Question: I have been trying to figure his out for a while. I have created a project in Eclipse Luna for Android Development. I keep getting the following error: The container 'Android Dependencies' references non existing library '/Users/joshuadavid/Documents/workspace/Java IEDP/appcompat_v7/bin/appcompat_v7.jar' TestApp Build path Build Path Problem.
I have tried to clean the project. I have tried to "Fix Project Properties" in Android Tools. I can't seem to figure it out for the life of me. When I try to got the "Quick Fix" route here is what I see:  Any ideas?
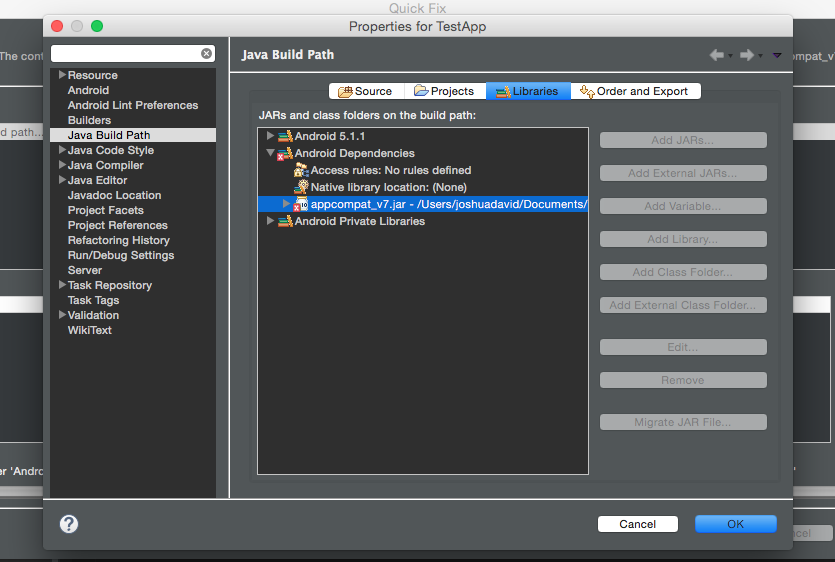
Answer: I fixed the issue. The problem seemed to be in the eclipse.ini where i added '-vm /Library/Java/JavaVirtualMachines/jdk1.8.0_40.jdk/Contents/Home' After I removed that line and saved my .ini file, everything worked nicely. I assume that eclipse fixed the issue with having to add that line in the JDK 1.8 version. Thanks for all of your help!